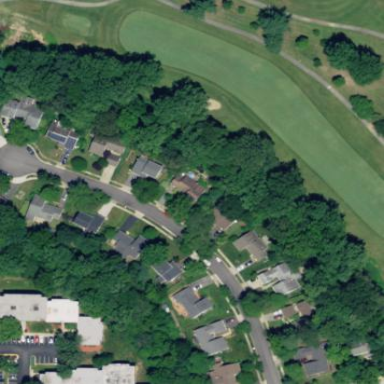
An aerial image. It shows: Grassy area designated as golf fairway.